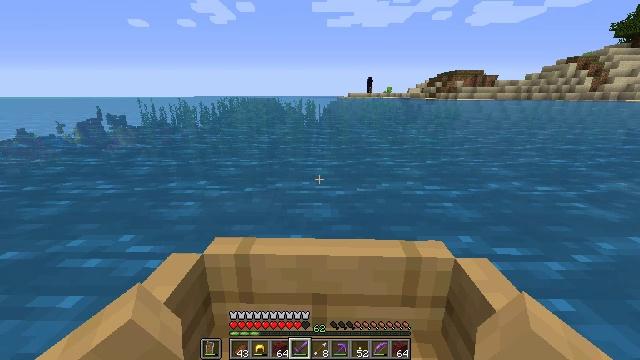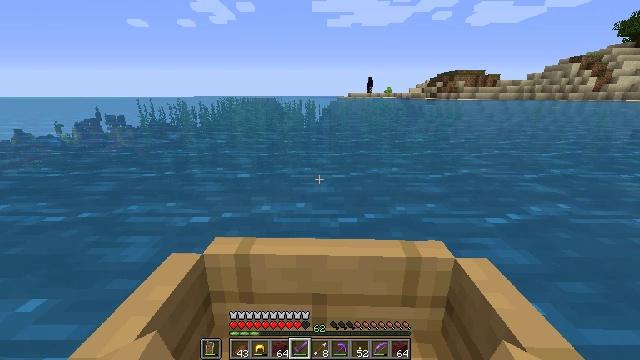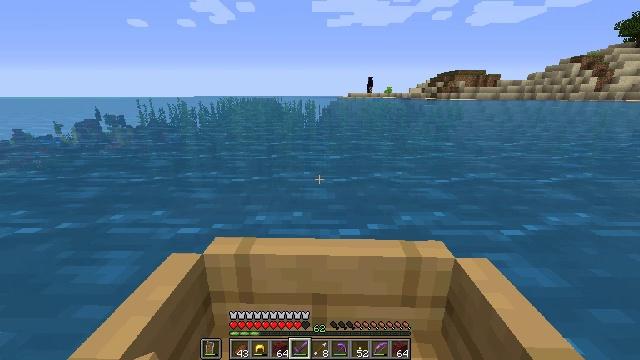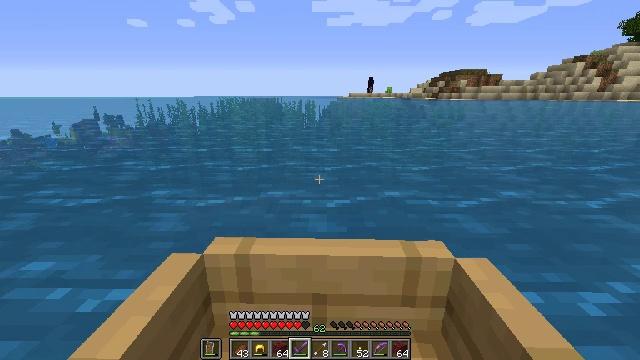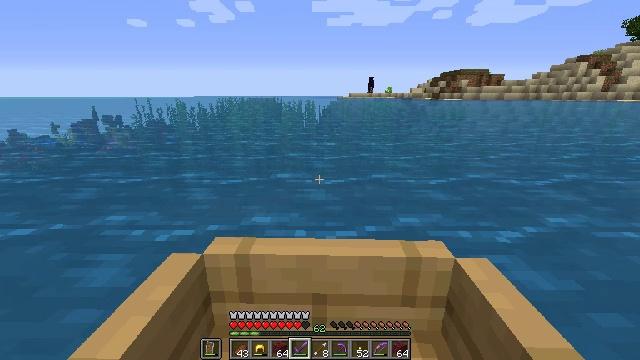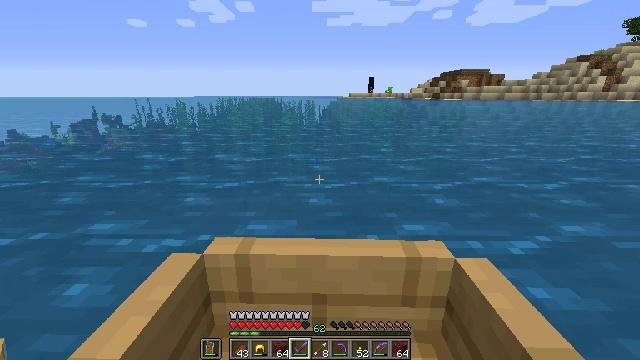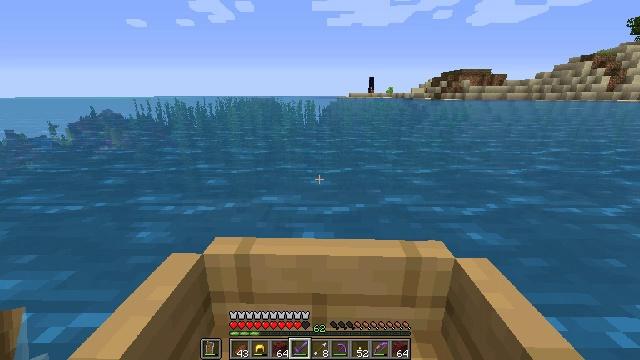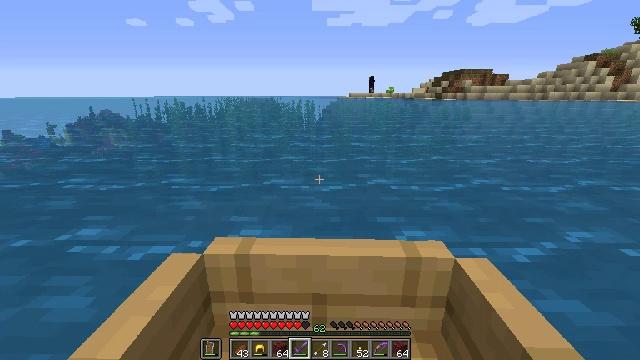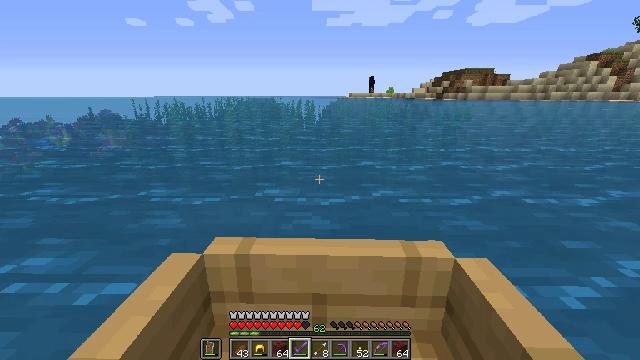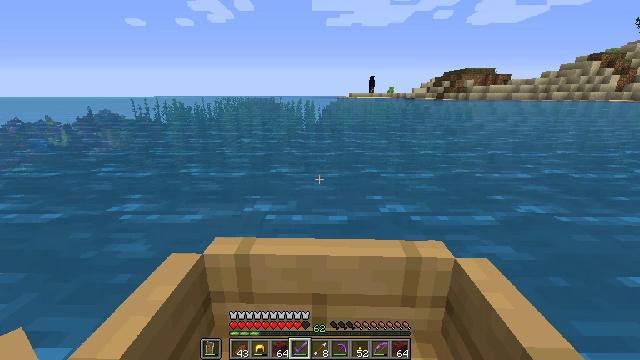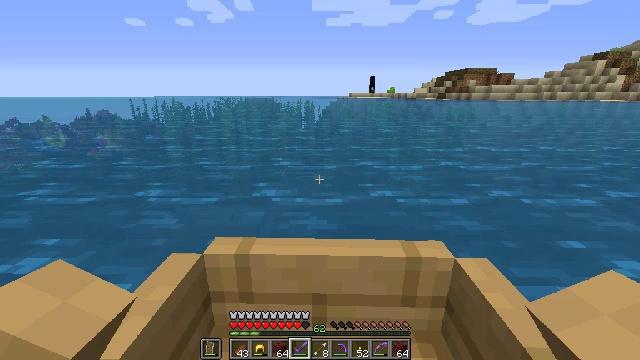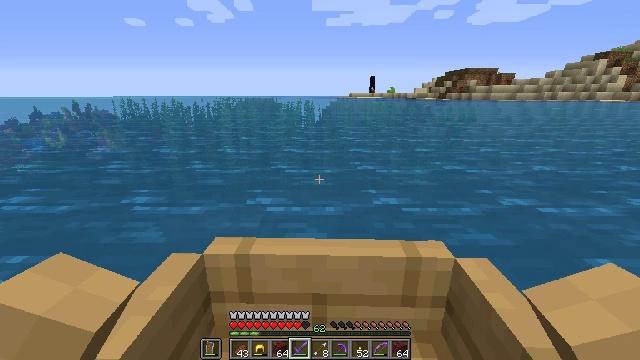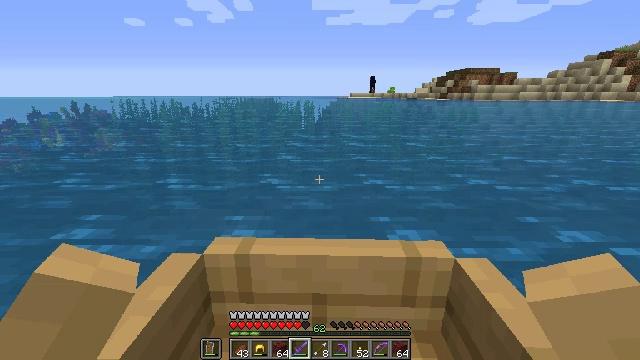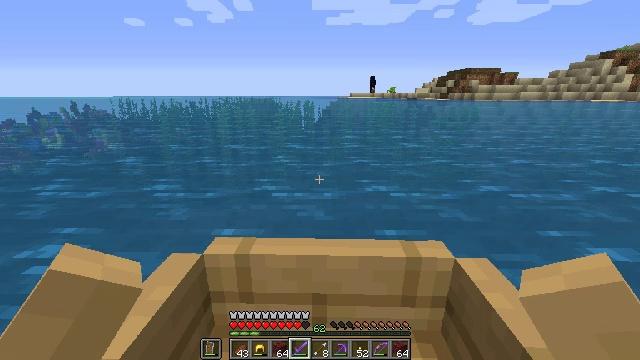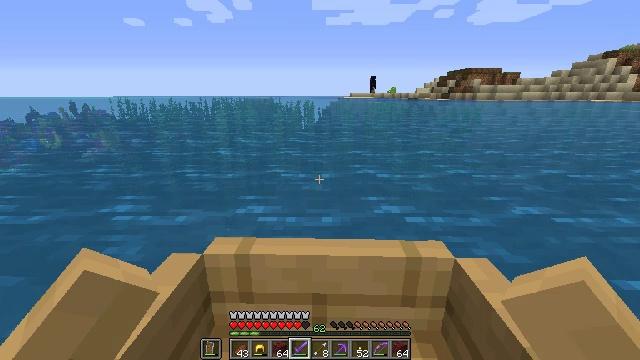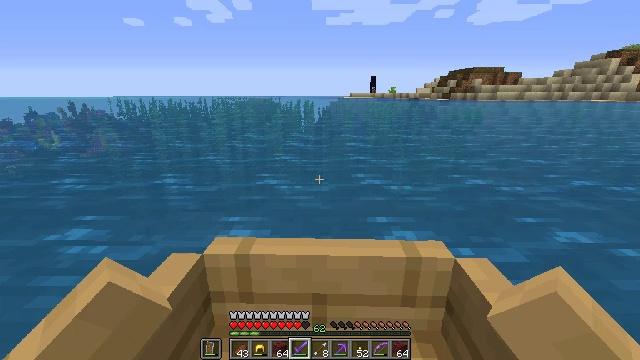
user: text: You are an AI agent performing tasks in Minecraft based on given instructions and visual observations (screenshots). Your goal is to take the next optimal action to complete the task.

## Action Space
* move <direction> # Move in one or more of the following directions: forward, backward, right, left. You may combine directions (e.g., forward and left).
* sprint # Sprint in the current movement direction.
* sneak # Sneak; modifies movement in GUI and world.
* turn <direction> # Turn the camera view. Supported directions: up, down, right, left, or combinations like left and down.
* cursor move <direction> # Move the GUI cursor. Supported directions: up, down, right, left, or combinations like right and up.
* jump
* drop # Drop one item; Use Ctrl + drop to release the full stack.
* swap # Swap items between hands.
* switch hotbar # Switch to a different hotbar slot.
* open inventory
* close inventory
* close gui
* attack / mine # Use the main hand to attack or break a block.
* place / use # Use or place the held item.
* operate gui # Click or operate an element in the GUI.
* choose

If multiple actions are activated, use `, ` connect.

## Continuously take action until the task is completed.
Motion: motion action
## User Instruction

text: Attack the ender chest to collect it.
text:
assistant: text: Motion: move forward
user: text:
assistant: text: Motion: move forward
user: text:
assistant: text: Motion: move forward
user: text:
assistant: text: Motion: move forward
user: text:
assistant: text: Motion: move forward
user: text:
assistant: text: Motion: move forward
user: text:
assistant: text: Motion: move forward
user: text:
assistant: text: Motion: move forward
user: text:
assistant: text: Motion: move forward
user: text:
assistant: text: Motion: move forward
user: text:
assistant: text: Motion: move forward
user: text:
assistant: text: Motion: move forward
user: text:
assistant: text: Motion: move forward
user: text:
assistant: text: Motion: move forward
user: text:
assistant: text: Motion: move forward
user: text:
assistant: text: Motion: move forward
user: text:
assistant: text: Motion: move forward
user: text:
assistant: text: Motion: move forward
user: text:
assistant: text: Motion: move forward
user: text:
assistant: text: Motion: move forward
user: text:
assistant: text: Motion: move forward
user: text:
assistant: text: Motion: move forward
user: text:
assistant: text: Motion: move forward
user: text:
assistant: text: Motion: move forward
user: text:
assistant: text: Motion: move forward
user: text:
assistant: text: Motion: move forward
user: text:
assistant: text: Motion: move forward
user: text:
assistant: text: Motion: move forward
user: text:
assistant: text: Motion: move forward
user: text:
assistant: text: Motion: move forward